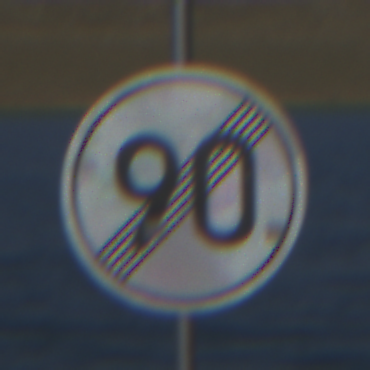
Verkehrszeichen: EndeGeschwindigkeit90
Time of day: MorningAfternoon
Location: Outdoor (Nature)
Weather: Clear
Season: NotSpecified
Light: Natural